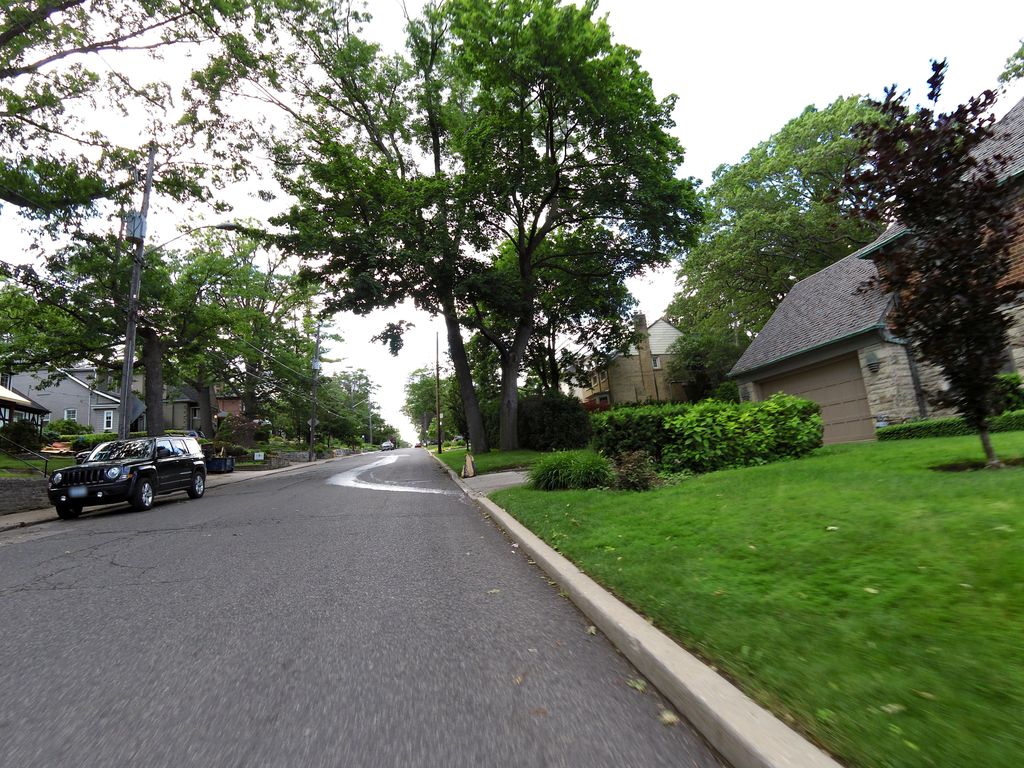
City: toronto